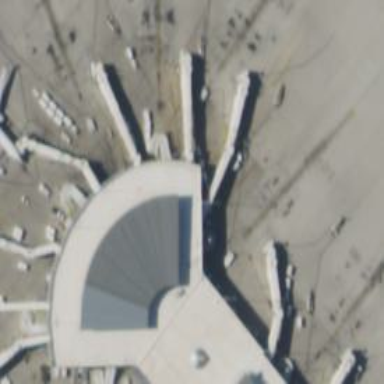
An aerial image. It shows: Airport gate.